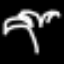
Label: palm tree